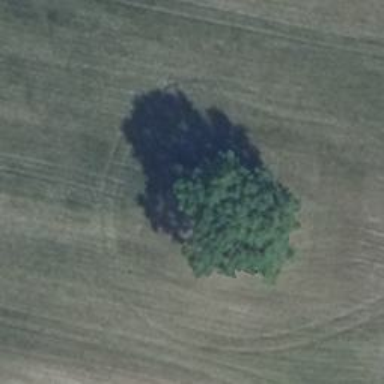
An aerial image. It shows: Hunting stand.